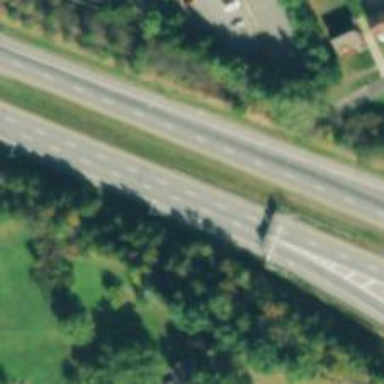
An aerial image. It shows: Motorway junction.